Question: There's a quite a few products and services on this site I manage. They all have a Facebook share dialog. However, when clicking on the share button (for all of them), an empty Facebook dialog box appears:

My code is exactly what is given on the <URL>:
'''
<a href="#"
onclick="
window.open(
'https://www.facebook.com/sharer/sharer.php?u='+encodeURIComponent(location.href),
'facebook-share-dialog',
'width=626,height=436');
return false;">
Share on Facebook
</a>
'''
Any ideas on what could be causing this?
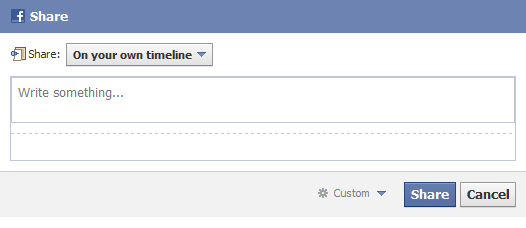
Answer: Thanks to +phwd over in the #facebook freenode chatroom for the answer:
My link was wrong. I should have included this in my original post. Here's what I had before:
'''
https://www.facebook.com/sharer/sharer.php?title&url=http%3A%2F%2Fwww.some_site.com%2Fsome_page
'''
I needed to do 2 things to fix this:
1. Remove title
2. change url to u
So it comes out like this:
'''
https://www.facebook.com/sharer/sharer.php?u=http%3A%2F%2Fwww.some_site.com%2Fsome_page
'''